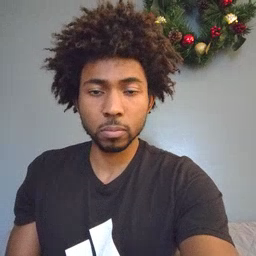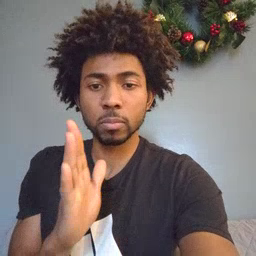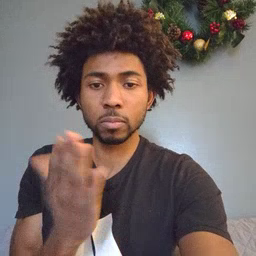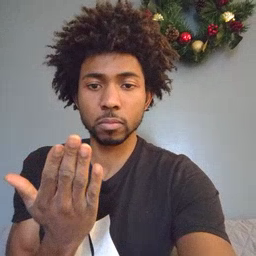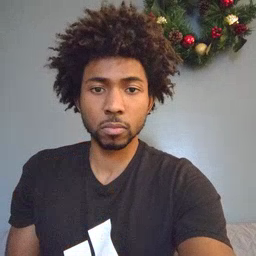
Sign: book